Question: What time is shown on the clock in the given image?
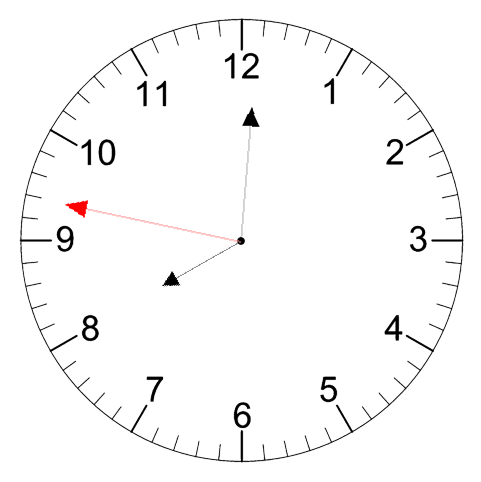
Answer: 08:00:47